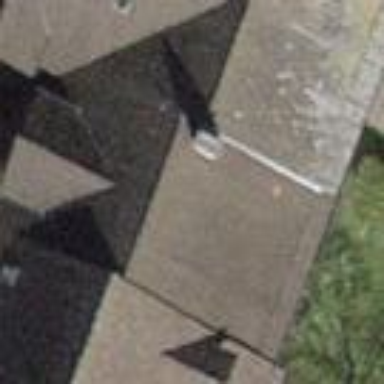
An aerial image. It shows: Building with tiled roof.